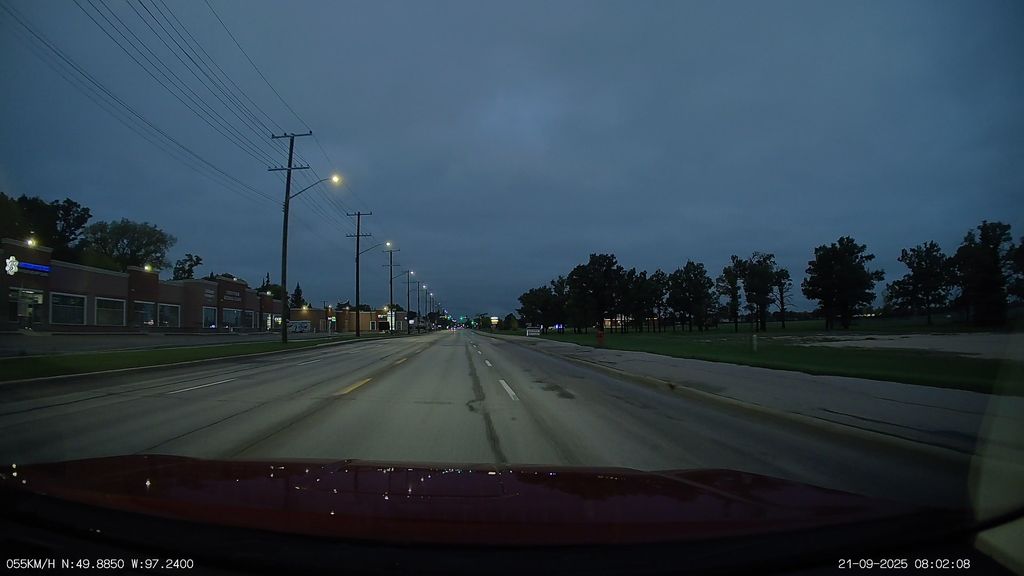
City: winnipeg